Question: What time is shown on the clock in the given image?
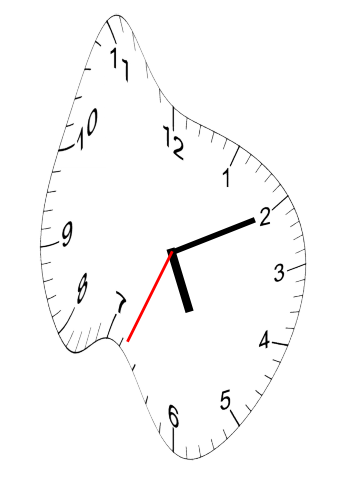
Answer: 05:10:34